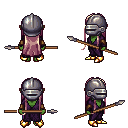
a pixel art fantasy rpg character, female body template, orc, green skin, purple robe, magenta pants, white blonde extra-long hairstyle, metal helm, leather bracers, gold boots, spear, four views (front, back, left, right), 2x2 character sprite sheet, small pixel art, hard edges, no anti-aliasing